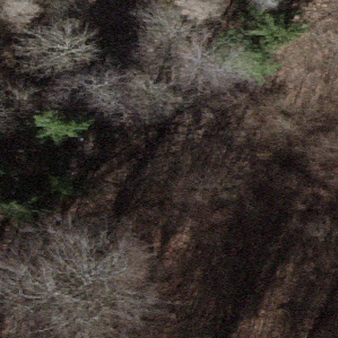
Label: other